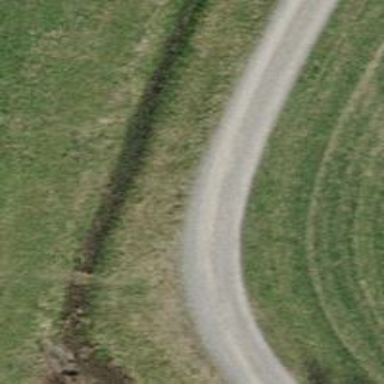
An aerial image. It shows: Track with fine gravel surface. The track has grade2 tracktype.